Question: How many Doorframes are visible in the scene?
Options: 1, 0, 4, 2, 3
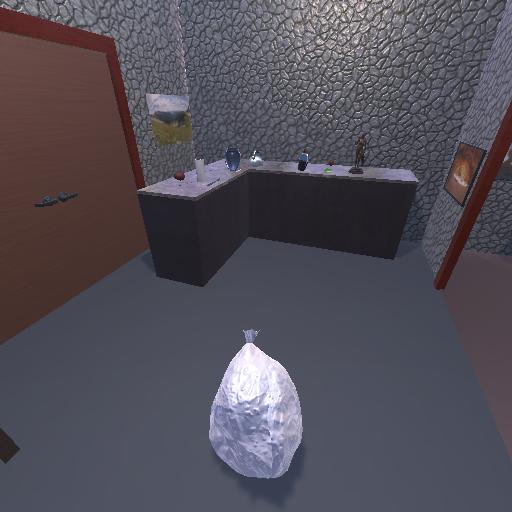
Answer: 1